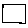
Label: square